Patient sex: M
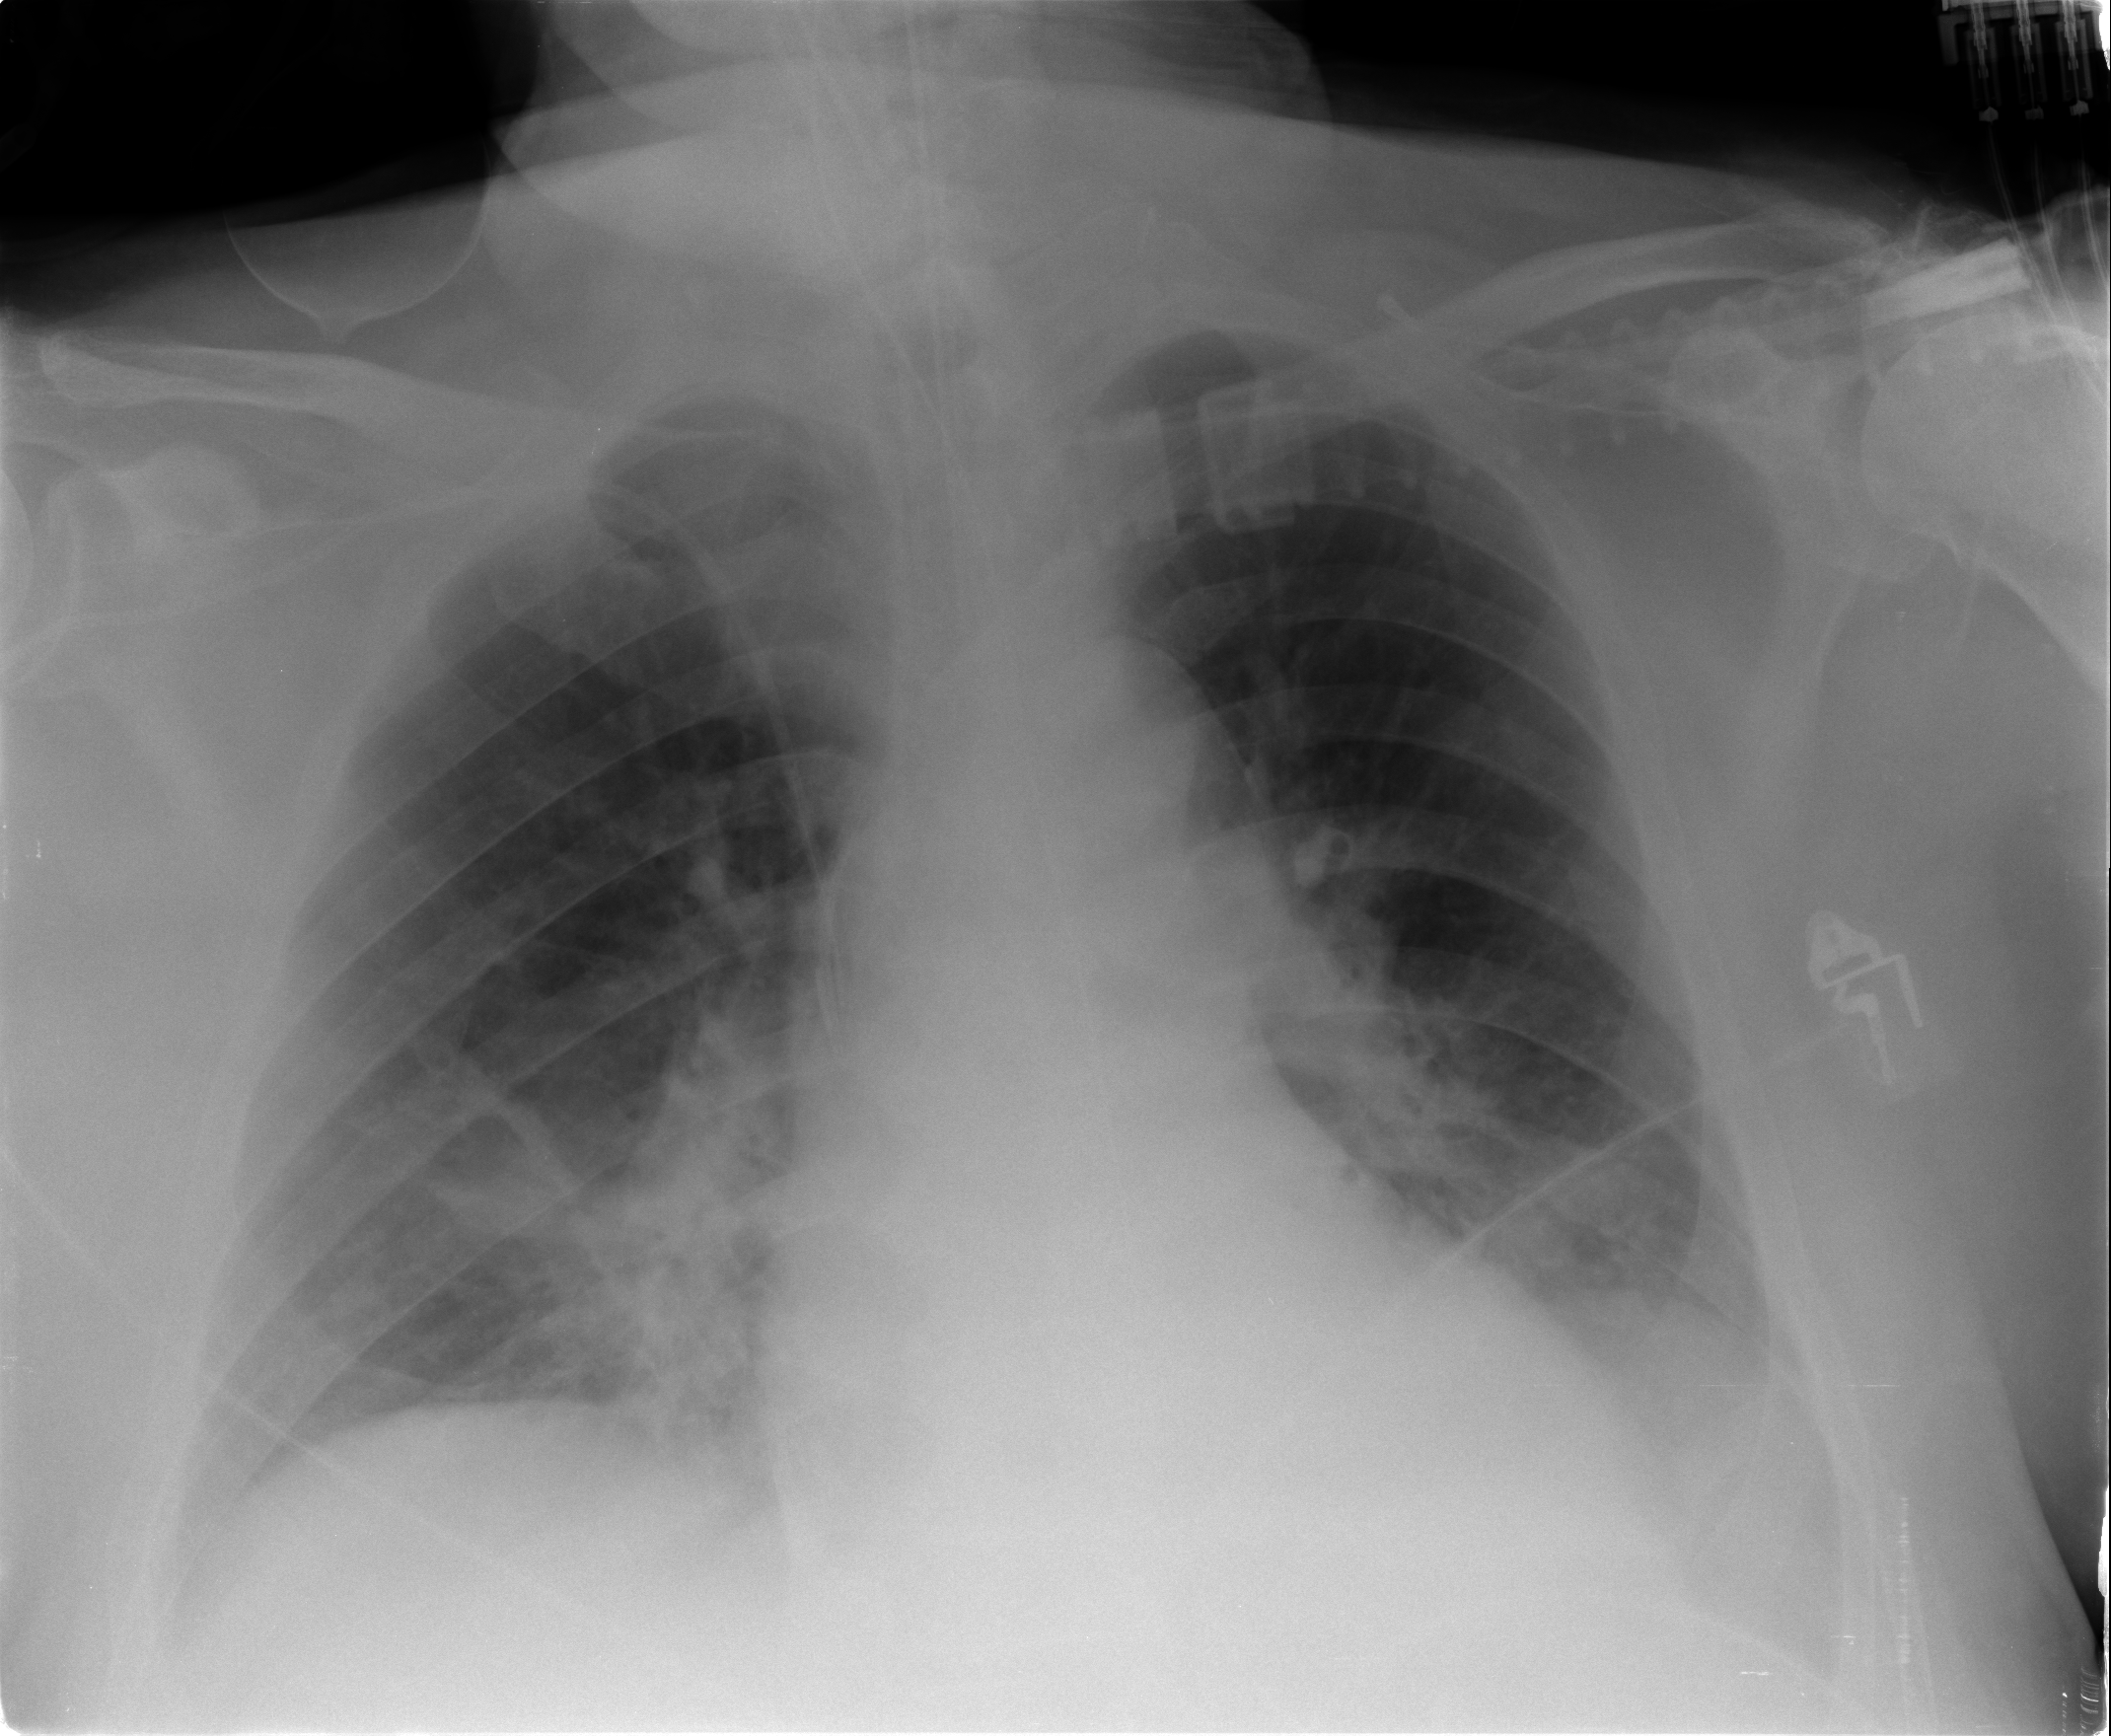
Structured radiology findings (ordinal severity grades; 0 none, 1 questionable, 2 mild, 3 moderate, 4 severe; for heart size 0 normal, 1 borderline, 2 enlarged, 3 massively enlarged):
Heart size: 2
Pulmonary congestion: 0
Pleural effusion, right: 1
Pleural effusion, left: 1
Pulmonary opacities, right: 1
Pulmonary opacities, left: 0
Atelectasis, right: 2
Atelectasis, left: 2